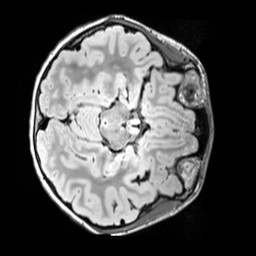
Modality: FLAIR
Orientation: axial
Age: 10
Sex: female
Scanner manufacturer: siemens
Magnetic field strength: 3 T
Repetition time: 5 s
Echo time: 0.388 s